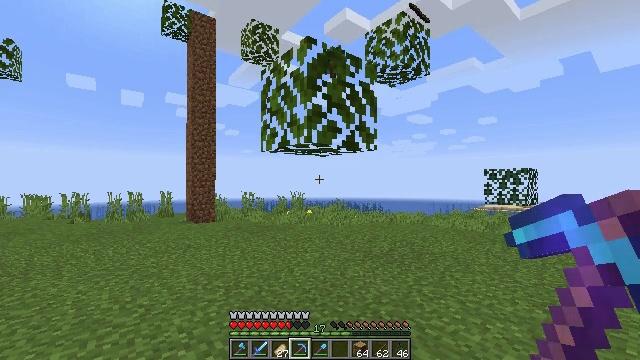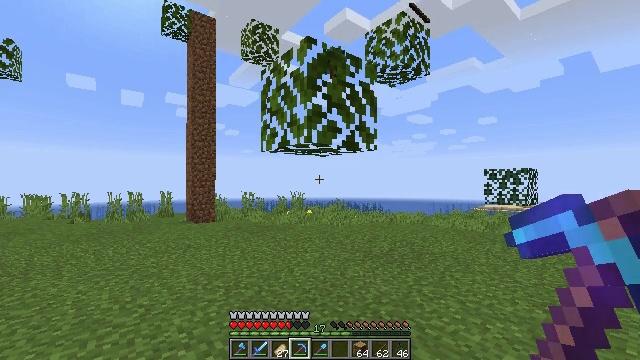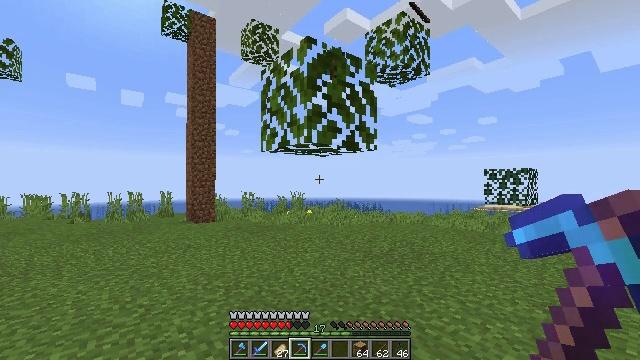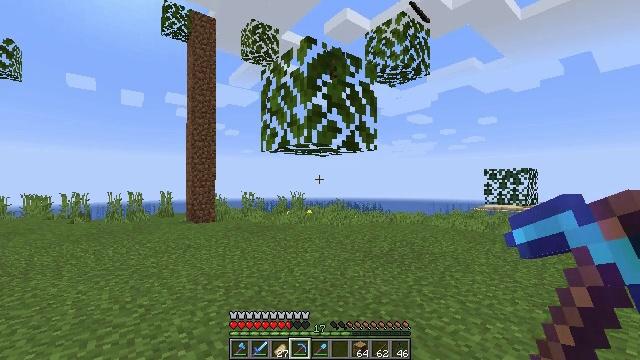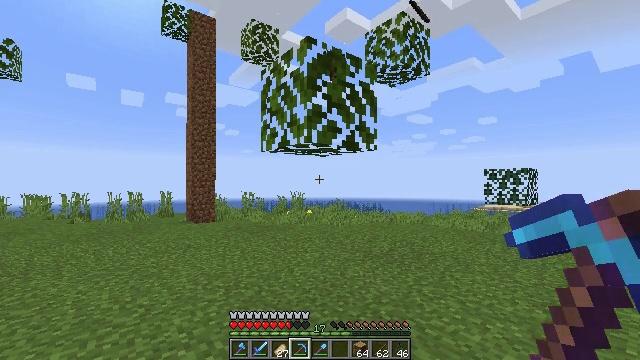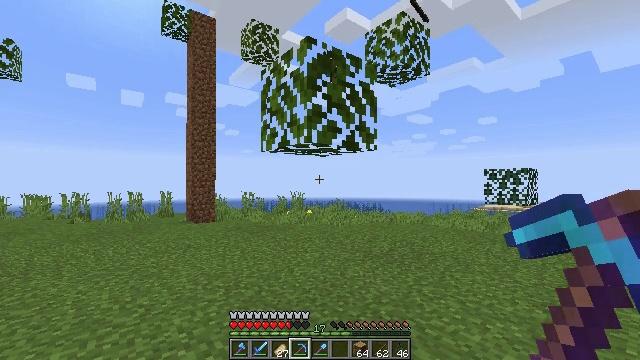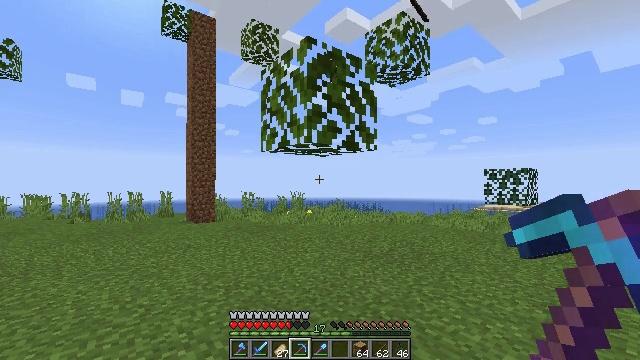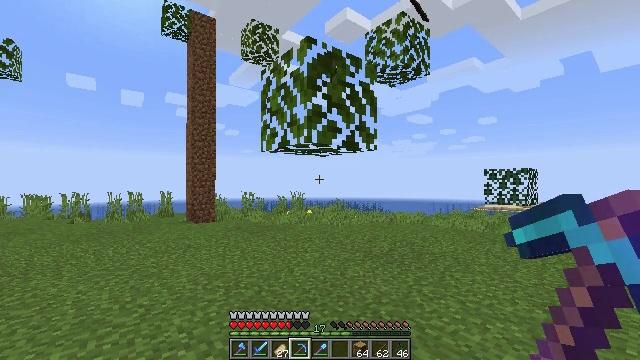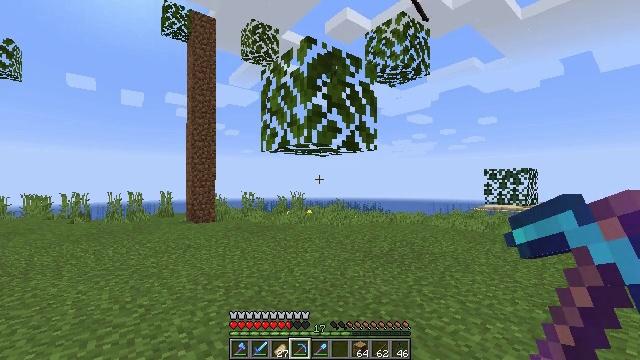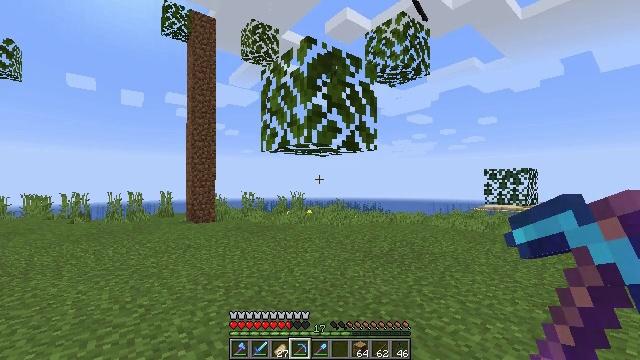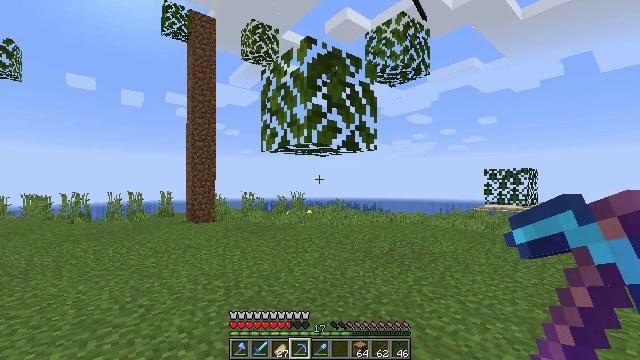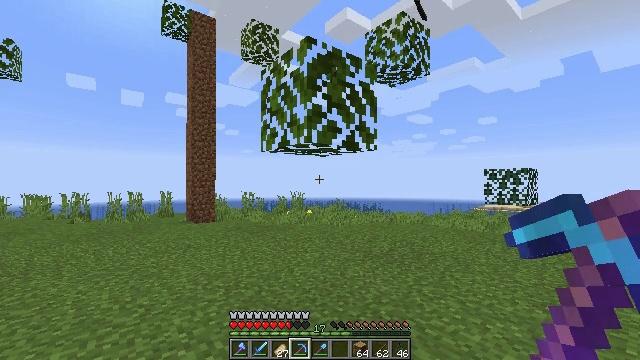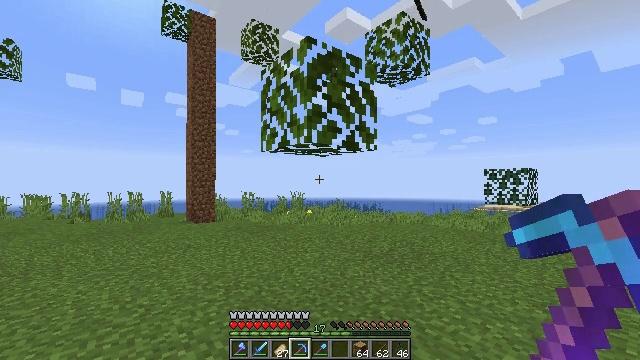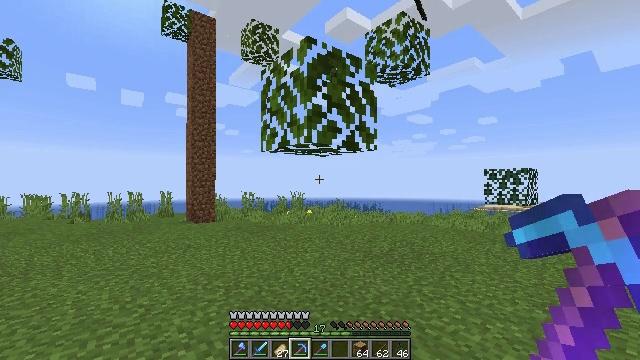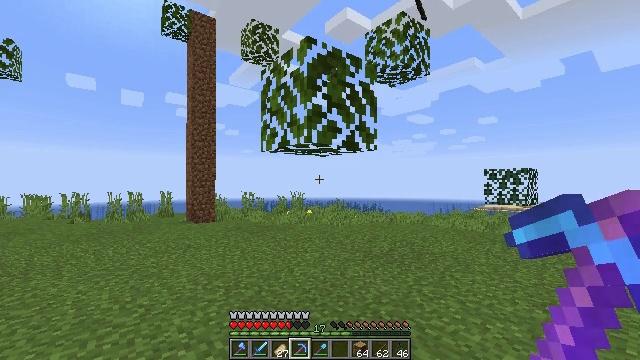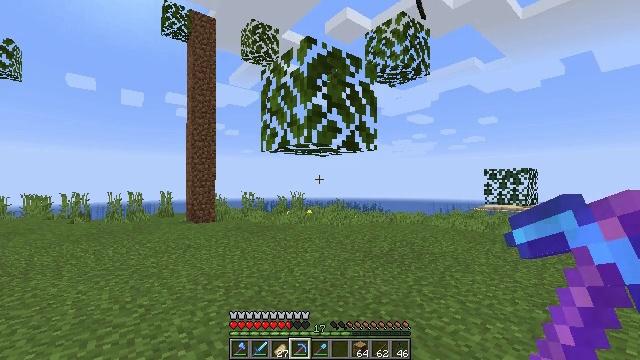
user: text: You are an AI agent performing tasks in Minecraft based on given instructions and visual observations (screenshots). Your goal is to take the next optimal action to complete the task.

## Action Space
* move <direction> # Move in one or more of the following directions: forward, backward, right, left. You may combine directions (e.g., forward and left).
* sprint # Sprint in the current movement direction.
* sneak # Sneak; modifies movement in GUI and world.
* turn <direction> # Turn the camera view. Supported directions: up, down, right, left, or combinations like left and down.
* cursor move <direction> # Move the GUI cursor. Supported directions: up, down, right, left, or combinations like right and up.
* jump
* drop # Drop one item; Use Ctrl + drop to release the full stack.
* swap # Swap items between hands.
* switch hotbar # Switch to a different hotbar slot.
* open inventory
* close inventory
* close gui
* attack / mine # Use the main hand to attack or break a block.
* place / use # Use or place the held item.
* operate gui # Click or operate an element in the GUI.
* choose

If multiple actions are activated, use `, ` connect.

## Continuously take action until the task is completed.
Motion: motion action
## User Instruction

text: Break oak leaves from the trees.
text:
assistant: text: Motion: no_op
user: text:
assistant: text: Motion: no_op
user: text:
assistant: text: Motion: no_op
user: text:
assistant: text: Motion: no_op
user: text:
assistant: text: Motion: no_op
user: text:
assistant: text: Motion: no_op
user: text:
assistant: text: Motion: no_op
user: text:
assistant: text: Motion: no_op
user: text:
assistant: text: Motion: no_op
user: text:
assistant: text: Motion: no_op
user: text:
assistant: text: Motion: no_op
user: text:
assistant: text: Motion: no_op
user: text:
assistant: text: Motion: no_op
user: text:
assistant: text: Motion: no_op
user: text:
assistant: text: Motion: no_op
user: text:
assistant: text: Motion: no_op
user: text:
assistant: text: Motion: no_op
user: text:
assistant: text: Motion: no_op
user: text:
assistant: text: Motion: no_op
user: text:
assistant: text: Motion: no_op
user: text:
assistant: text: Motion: no_op
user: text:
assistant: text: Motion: no_op
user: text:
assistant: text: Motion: no_op
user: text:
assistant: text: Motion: no_op
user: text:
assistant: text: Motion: no_op
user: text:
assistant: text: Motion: no_op
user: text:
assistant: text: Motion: no_op
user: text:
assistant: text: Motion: no_op
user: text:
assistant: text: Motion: no_op
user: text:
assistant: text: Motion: no_op